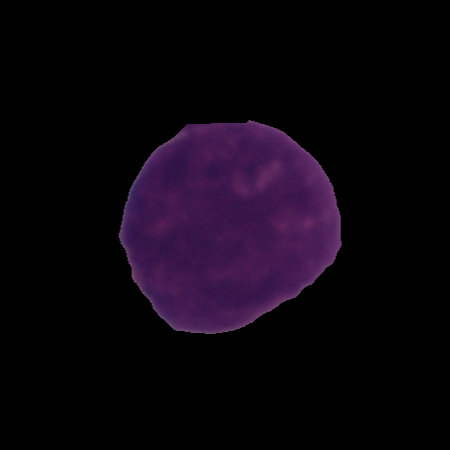
Label: cancer